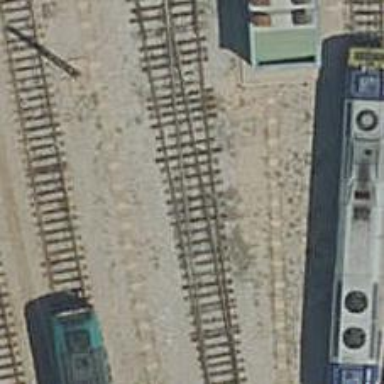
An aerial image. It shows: Railway yard with electrified contact lines.